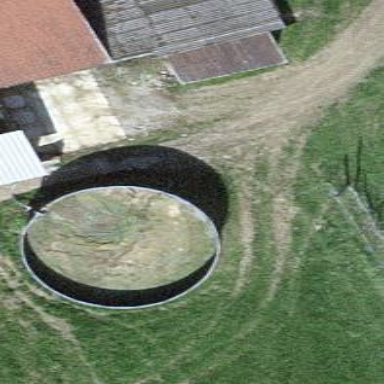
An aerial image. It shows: Sewage reservoir in the form of water basin.